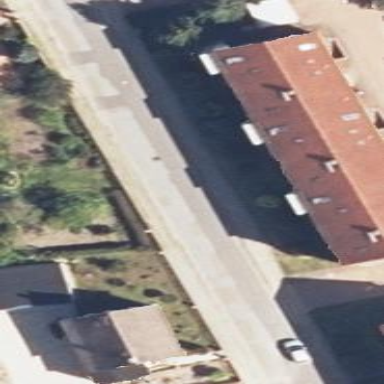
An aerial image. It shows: Gabled roof apartments building.